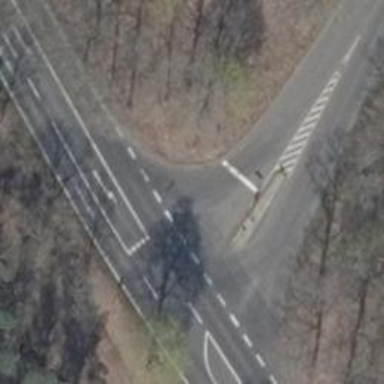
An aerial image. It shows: Tertiary road with asphalt surface.